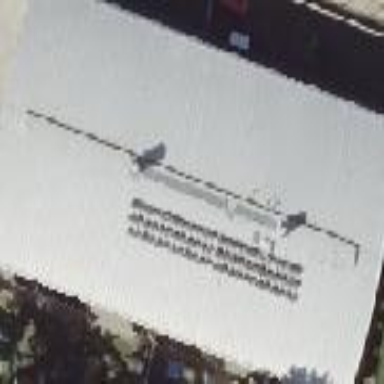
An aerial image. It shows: Flat-roofed commercial building.